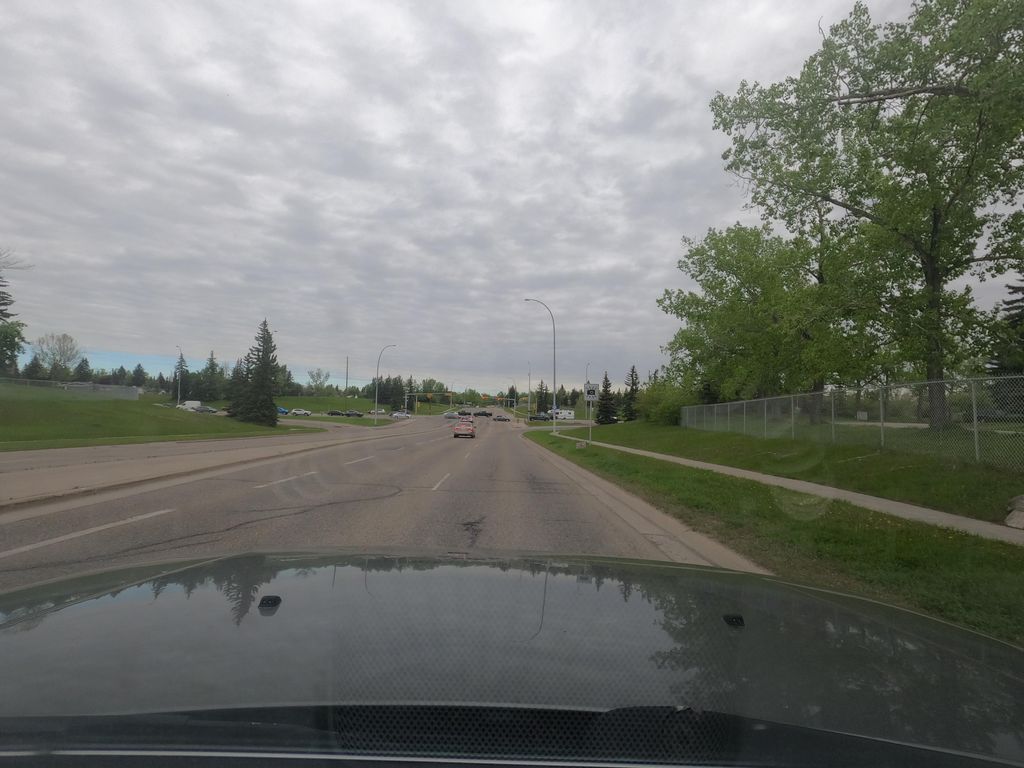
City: calgary